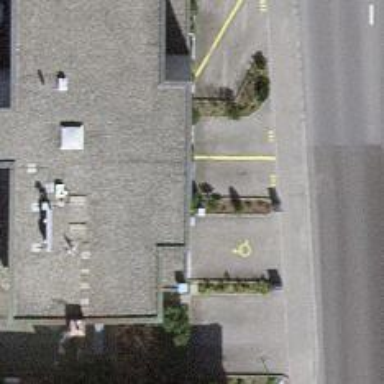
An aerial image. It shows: Kiosk.